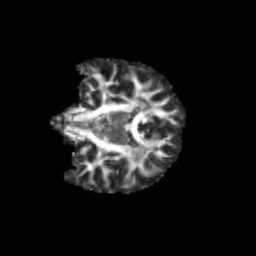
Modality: FA
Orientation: coronal
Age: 12
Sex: male
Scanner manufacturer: siemens
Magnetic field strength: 3 T
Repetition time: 3.8 s
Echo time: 0.07 s